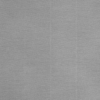
Label: dusty